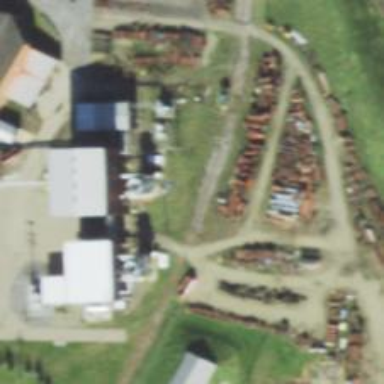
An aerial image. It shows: Railway siding for service.